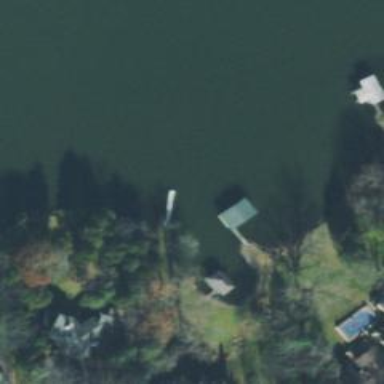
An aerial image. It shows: Dock by the waterway.